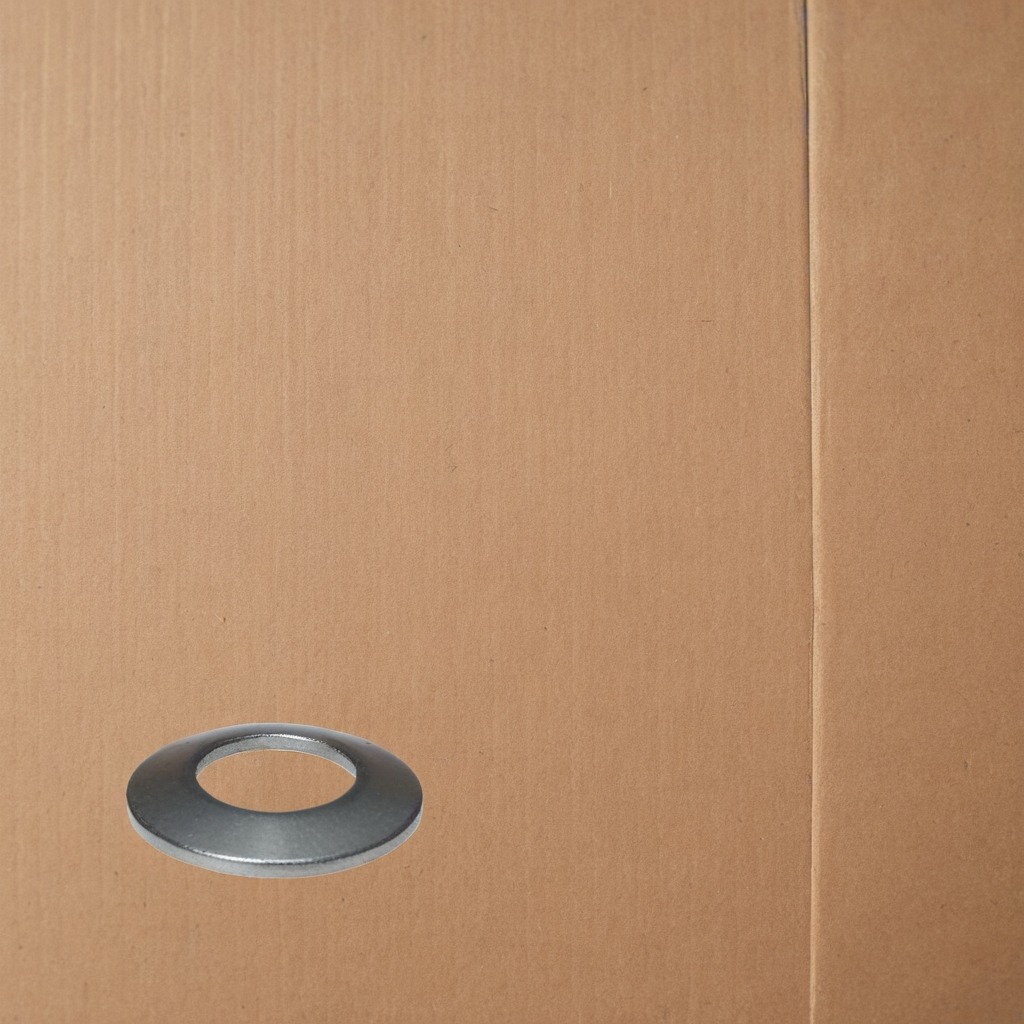
A flat metal washer is lying on a clean dry cardboard box surface in an outdoor workshop during daytime bright natural light soft shadows slightly creased but